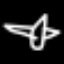
Label: airplane